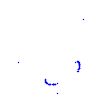
Particle: proton